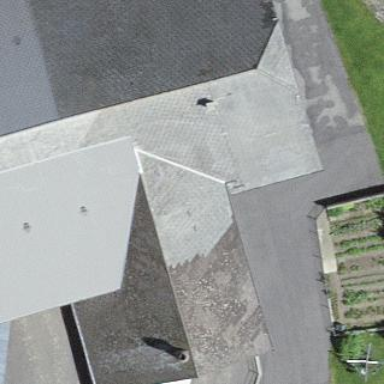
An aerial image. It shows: Farm building.